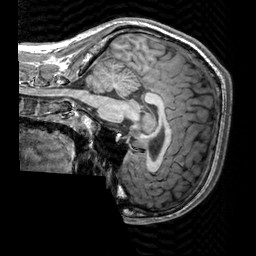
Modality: T1w
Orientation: sagittal
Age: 19
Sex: male
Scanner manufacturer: siemens
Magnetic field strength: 3 T
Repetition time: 2.3 s
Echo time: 0.00303 s